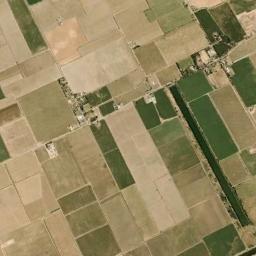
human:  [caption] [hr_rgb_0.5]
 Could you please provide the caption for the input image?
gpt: There are some green and bare rectangular farmland .

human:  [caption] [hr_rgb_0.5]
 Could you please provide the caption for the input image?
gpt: There are many rectangular farmlands of different sizes .

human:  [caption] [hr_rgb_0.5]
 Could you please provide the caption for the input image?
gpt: Some rectangular farmlands of different colors and sizes are arranged in neat rows and some houses are surrounded by these farmlands .

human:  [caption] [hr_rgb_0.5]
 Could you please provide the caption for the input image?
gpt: Many dense and neatly arranged dark green, light green and khaki mixed rectangular farmlands of different sizes .

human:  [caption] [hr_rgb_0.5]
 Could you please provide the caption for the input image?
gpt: There are many yellow rectangular farmlands and some green ones .